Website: crate-barrel
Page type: cart
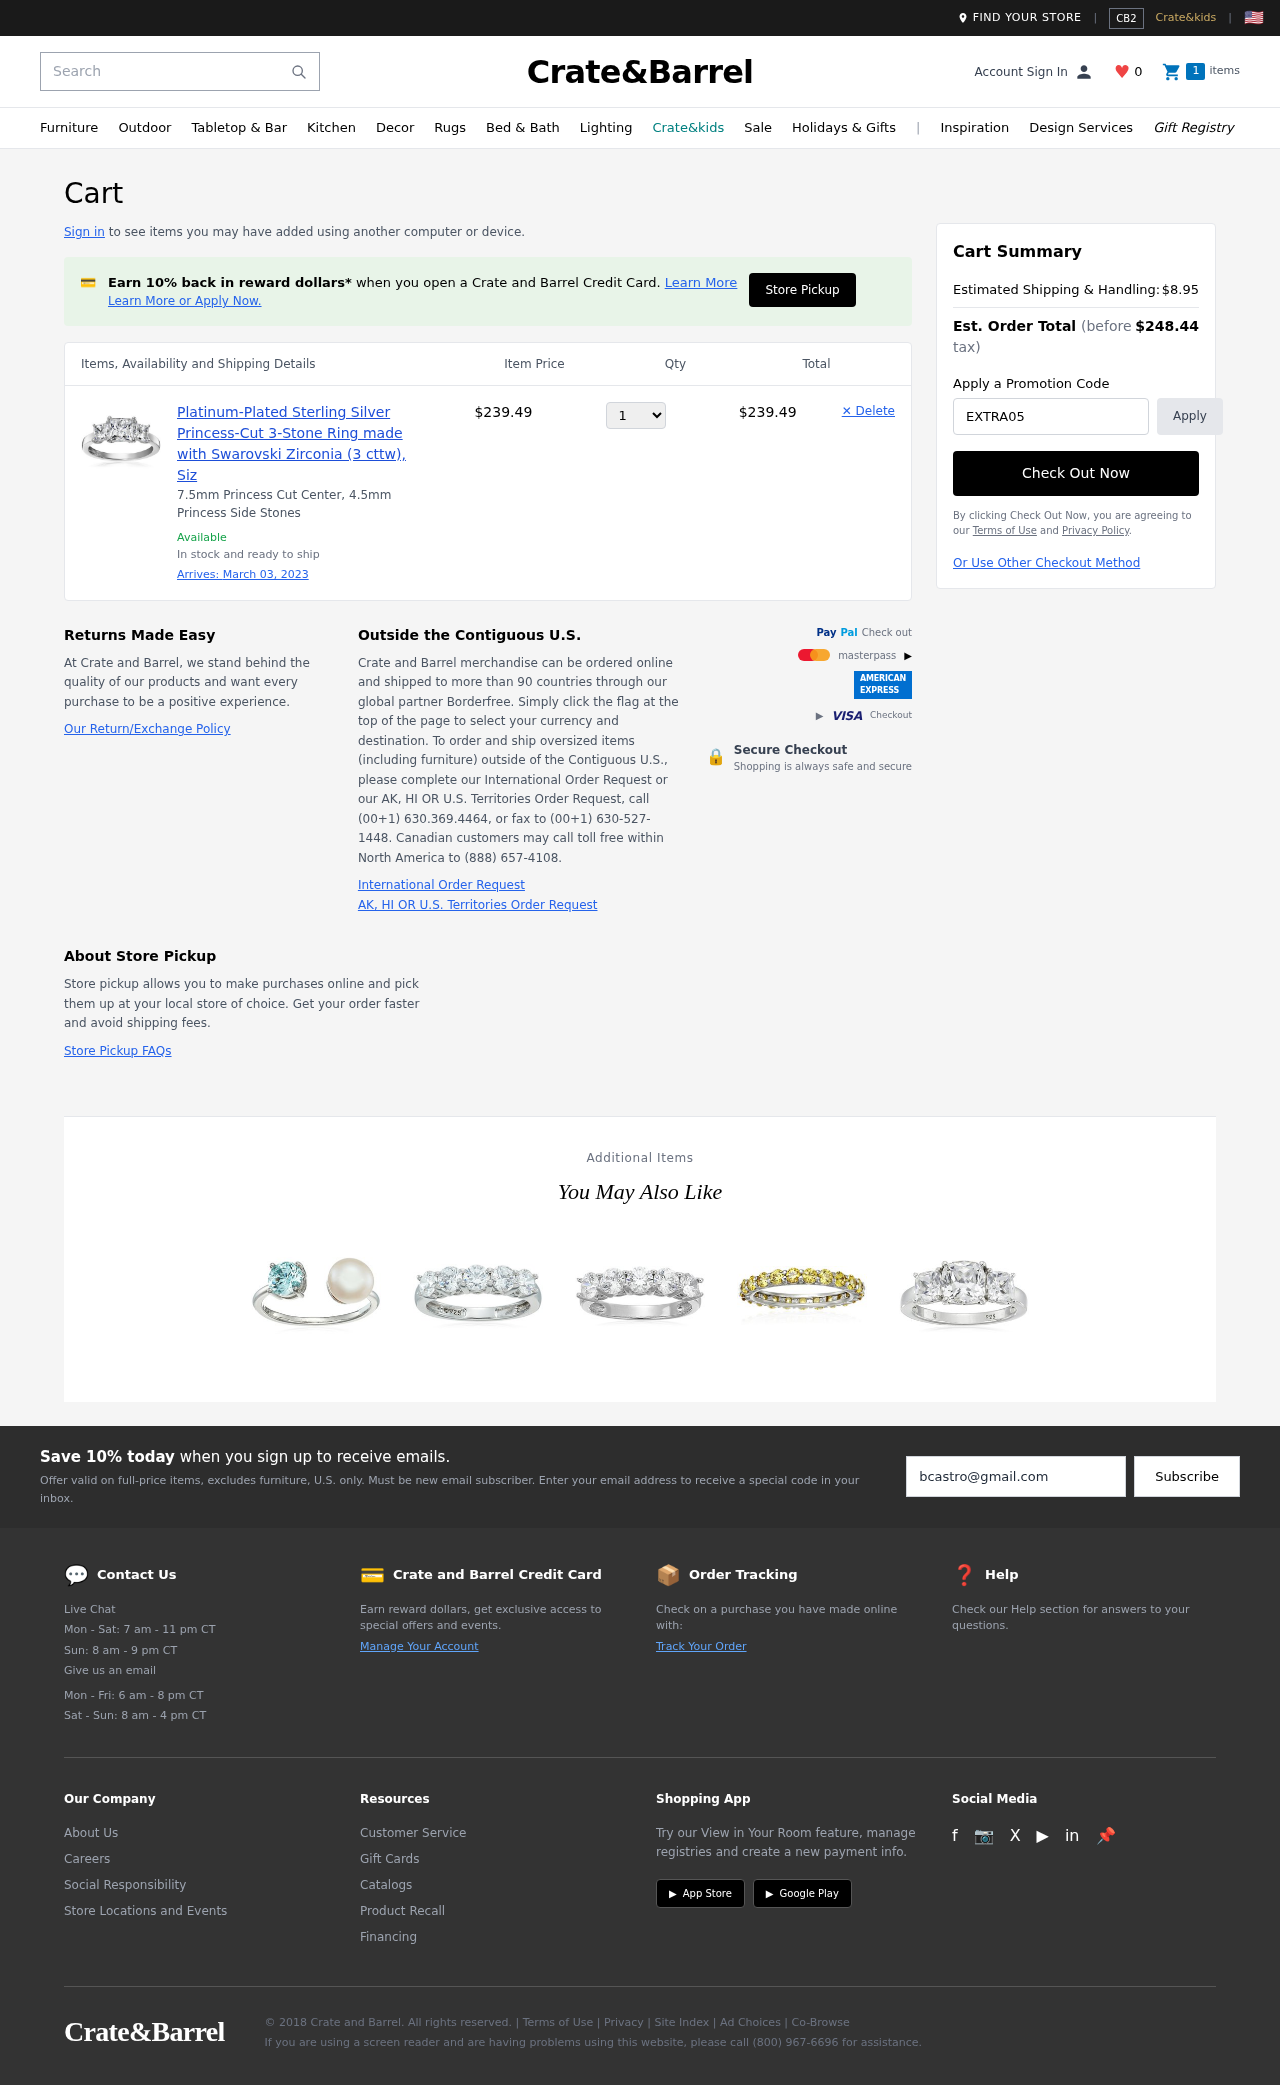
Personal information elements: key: PII_PROMO_CODE
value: EXTRA05
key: PII_EMAIL
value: bcastro@gmail.com
Product elements: key: PRODUCT1_DESC
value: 7.5mm Princess Cut Center, 4.5mm Princess Side Stones
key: PRODUCT1_NAME
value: Platinum-Plated Sterling Silver Princess-Cut 3-Stone Ring made with Swarovski Zirconia (3 cttw), Siz
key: PRODUCT1_PRICE
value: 239.49
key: PRODUCT1_QUANTITY
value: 1
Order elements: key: ORDER_DELIVERY_DATE
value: March 03, 2023
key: ORDER_SUBTOTAL
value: $239.49
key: ORDER_SHIPPING_COST
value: $8.95
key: ORDER_TOTAL
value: $248.44